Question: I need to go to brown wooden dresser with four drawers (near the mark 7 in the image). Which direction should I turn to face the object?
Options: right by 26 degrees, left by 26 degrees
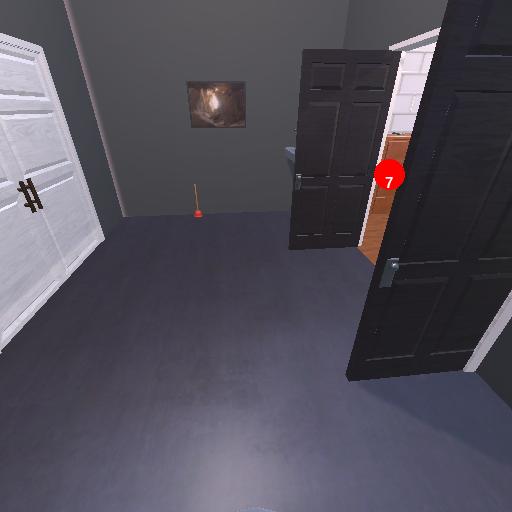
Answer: right by 26 degrees